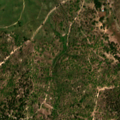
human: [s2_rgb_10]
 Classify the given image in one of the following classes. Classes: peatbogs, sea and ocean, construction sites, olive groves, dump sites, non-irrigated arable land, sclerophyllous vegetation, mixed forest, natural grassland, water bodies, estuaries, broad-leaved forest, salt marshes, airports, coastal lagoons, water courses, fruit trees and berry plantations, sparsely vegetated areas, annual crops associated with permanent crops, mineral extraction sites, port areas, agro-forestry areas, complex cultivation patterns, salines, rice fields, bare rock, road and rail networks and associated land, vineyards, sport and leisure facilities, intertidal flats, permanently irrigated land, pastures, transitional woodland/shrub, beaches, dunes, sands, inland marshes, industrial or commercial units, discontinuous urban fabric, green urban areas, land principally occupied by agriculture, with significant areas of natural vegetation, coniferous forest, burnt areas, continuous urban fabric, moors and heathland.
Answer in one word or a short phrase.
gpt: continuous urban fabric